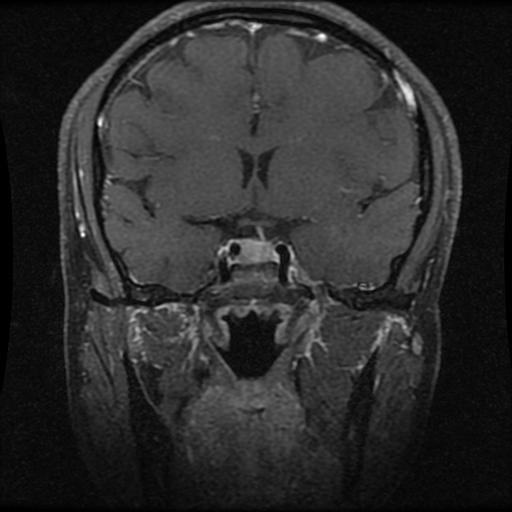
Label: pituitary